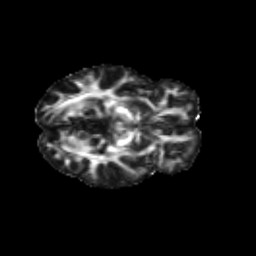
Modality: FA
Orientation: axial
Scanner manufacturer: siemens
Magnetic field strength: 3 T
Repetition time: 9.2 s
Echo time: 0.084 s